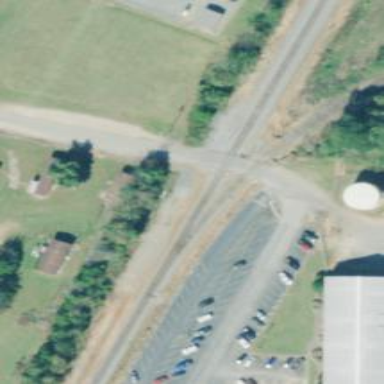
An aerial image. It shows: Railway spur junction.